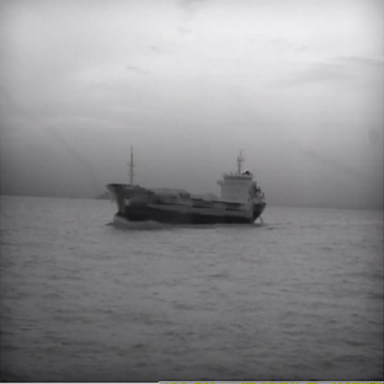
There is a liner in the infrared image.